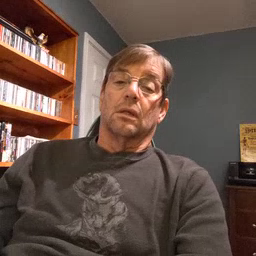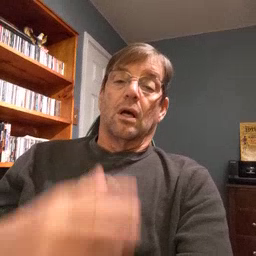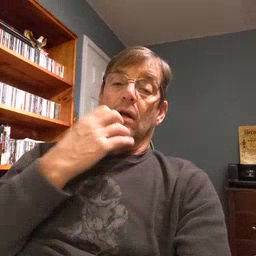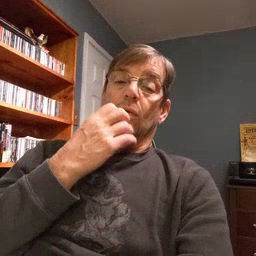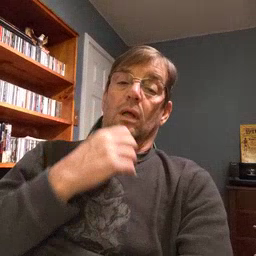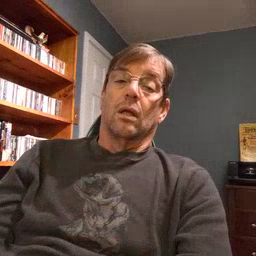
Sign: underwear